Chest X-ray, PA view. Patient: 51 years old, sex M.
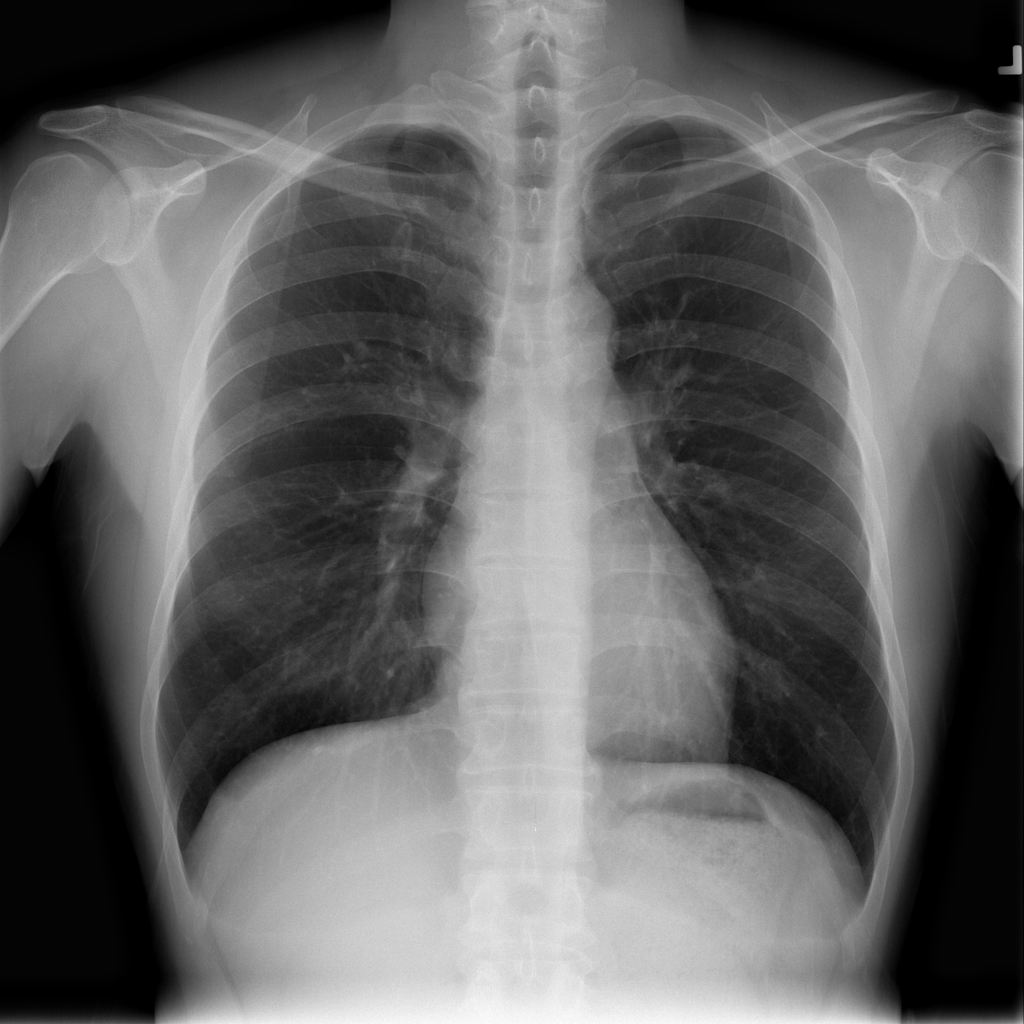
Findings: No Finding